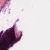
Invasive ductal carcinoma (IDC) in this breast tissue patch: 0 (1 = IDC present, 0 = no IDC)